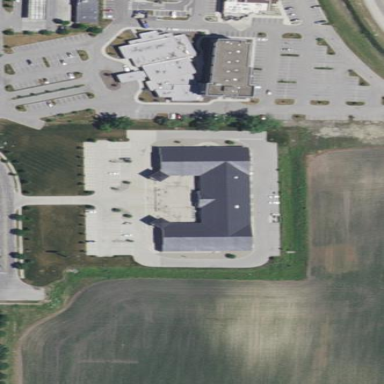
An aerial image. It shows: Building that is motorcycle shop.